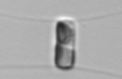
Label: Chaetoceros_similis